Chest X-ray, AP view. Patient: 43 years old, sex F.
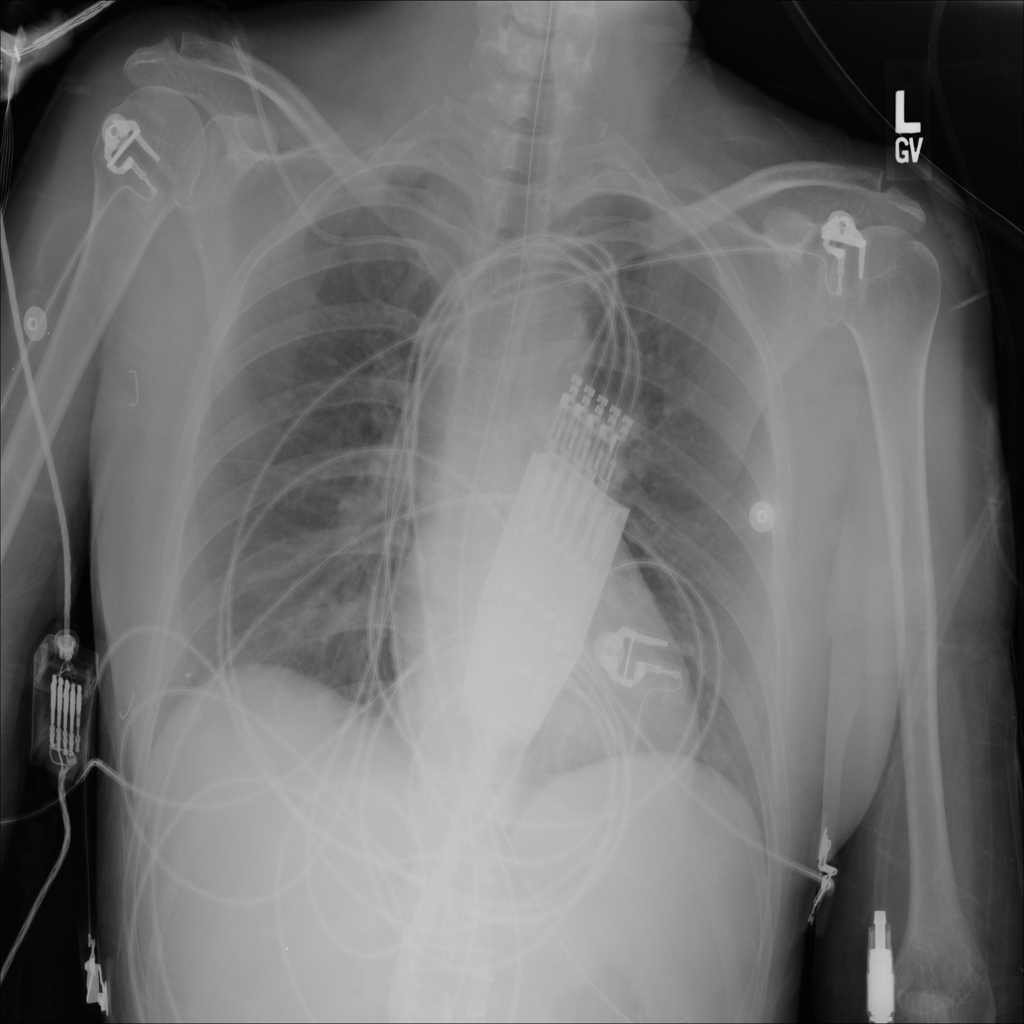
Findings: No Finding